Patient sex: M
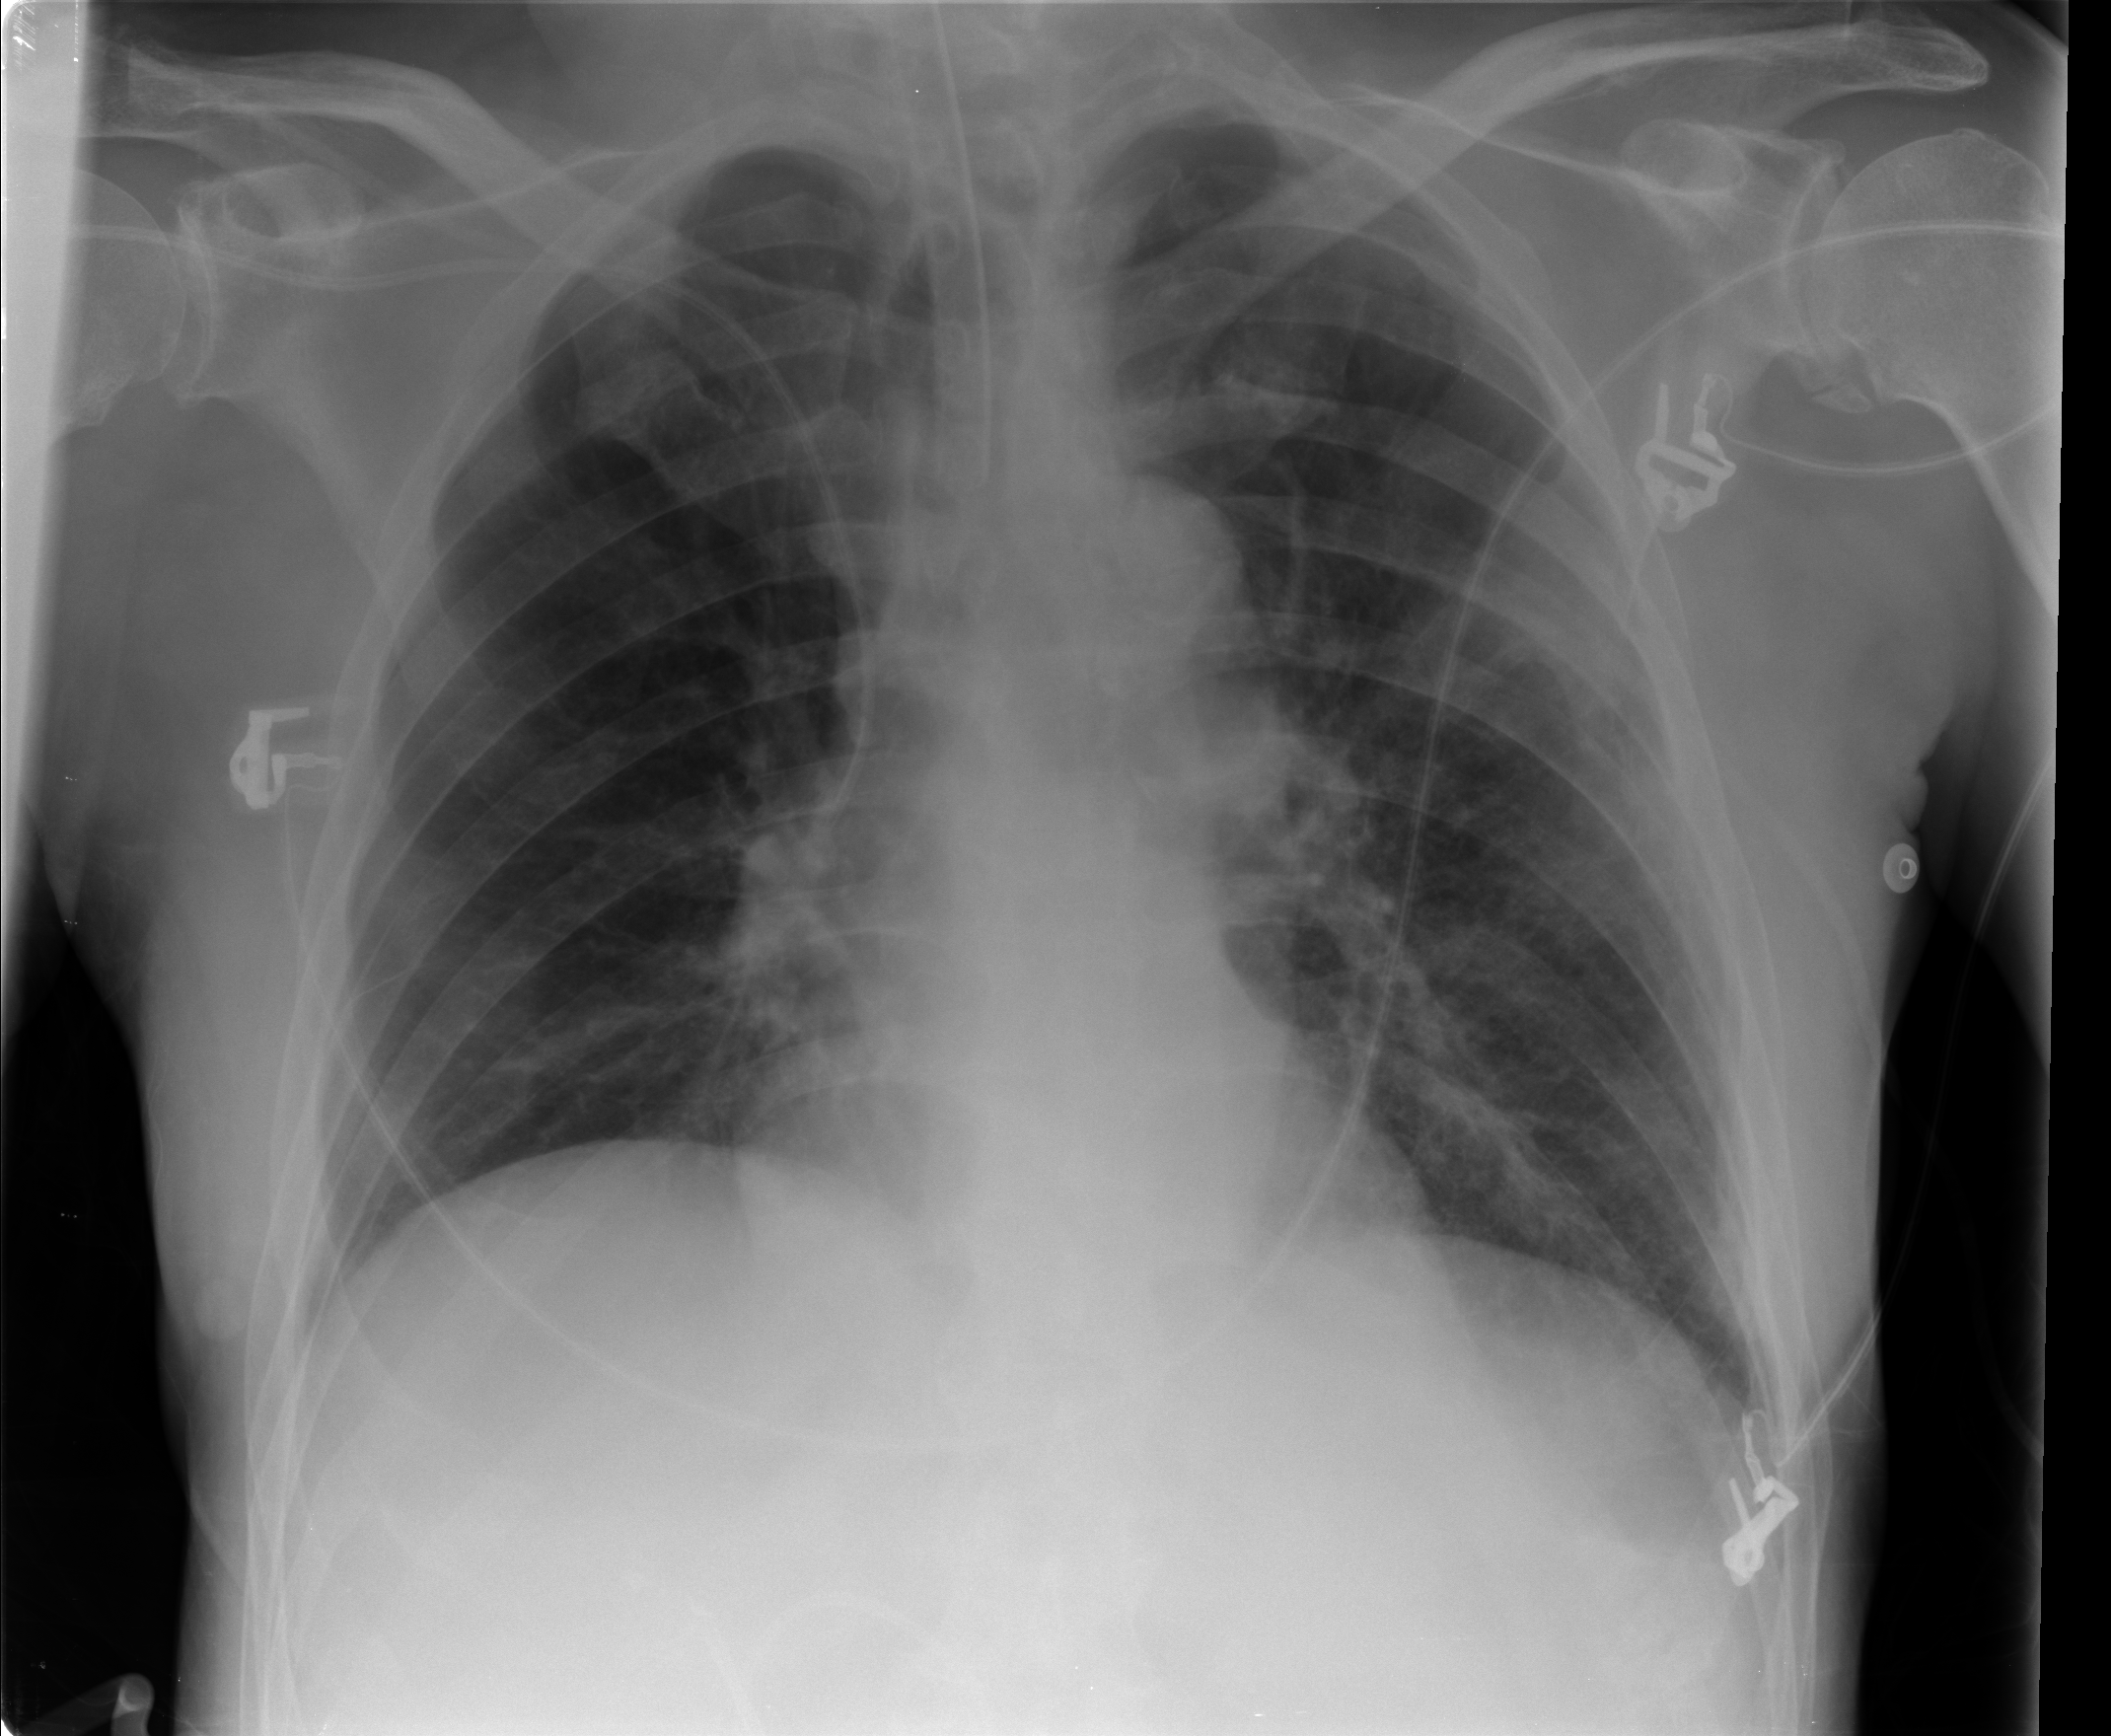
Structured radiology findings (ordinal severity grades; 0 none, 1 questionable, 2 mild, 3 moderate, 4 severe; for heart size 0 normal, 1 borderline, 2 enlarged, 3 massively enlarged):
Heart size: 0
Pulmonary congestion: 0
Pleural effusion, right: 0
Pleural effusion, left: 0
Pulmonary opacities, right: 0
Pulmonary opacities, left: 1
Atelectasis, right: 0
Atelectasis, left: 0